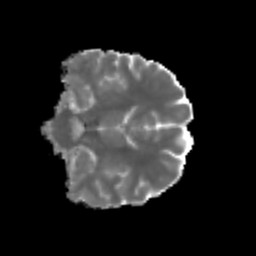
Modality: MD
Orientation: coronal
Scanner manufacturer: siemens
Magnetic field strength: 3 T
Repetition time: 3.6 s
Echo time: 0.092 s